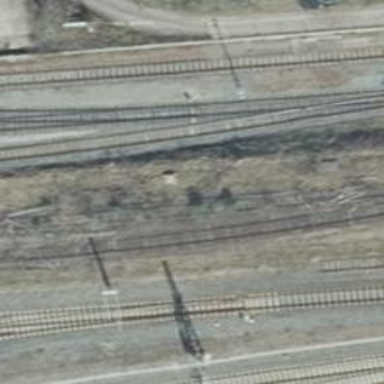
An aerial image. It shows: Disused railway yard.